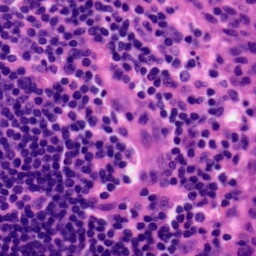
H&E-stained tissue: Tonsil